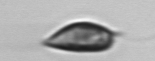
Label: Prorocentrum_triestinum